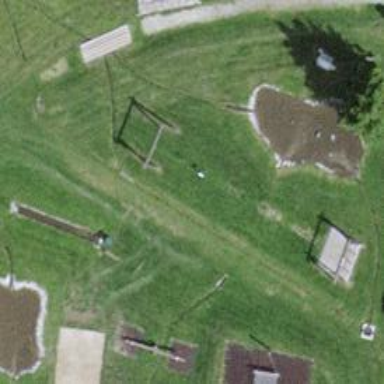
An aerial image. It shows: Playground featuring zipwire.